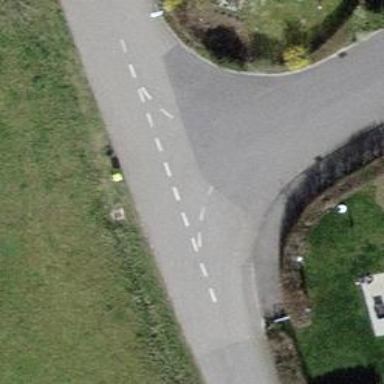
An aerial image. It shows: Post box is visible.